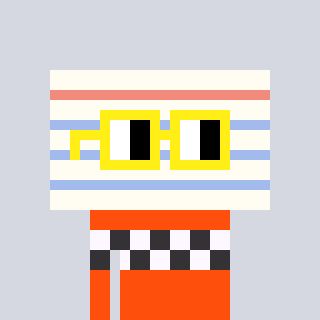
a pixel art character with square yellow glasses, a empty notebook page-shaped head and a orange-colored body on a cool background